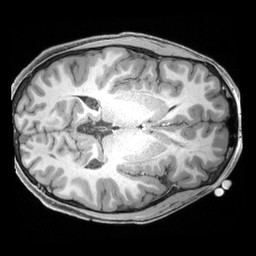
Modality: T1w
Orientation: axial
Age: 23
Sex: male
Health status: healthy
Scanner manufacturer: siemens
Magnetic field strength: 3 T
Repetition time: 2.4 s
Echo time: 0.00194 s